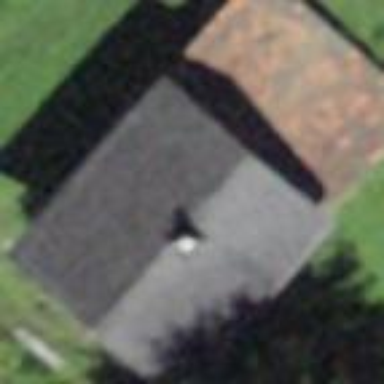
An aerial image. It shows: Detached building.